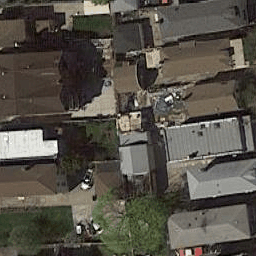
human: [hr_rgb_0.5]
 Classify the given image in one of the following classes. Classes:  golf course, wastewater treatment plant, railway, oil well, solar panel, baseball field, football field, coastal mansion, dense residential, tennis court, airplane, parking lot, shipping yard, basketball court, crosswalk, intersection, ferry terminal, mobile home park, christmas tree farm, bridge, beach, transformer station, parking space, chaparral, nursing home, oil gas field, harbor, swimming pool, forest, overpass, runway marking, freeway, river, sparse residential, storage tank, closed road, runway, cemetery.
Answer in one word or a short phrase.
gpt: dense residential